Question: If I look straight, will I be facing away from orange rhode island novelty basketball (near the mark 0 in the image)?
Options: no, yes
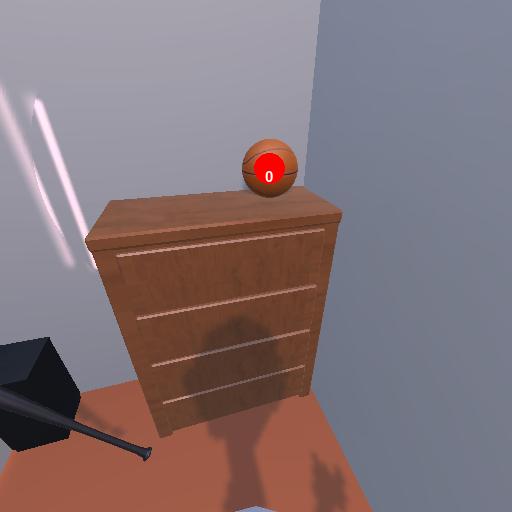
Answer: no